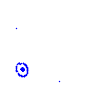
Particle: proton